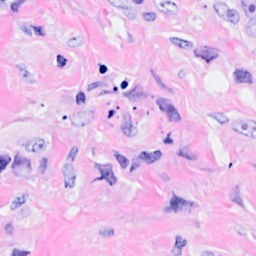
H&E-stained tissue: Breast